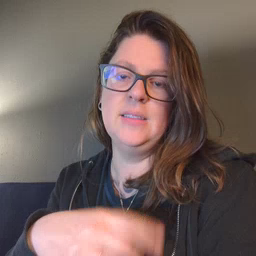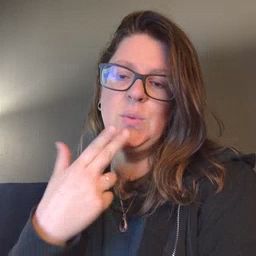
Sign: cute